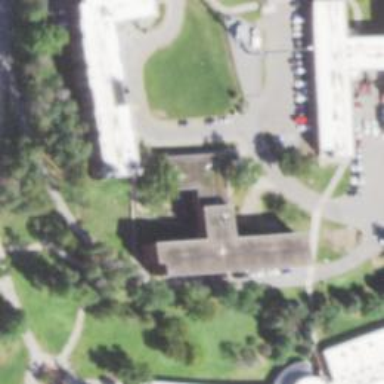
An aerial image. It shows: University building which is dormitory.